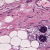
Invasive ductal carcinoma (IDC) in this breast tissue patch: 0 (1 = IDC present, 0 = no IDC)